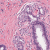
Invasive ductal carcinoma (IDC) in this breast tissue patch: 1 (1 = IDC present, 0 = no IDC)